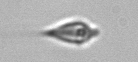
Label: Oxytoxum